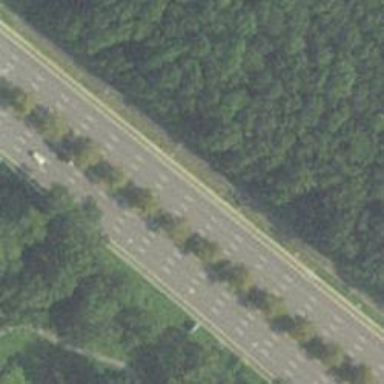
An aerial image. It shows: Primary highway that functions as expressway.